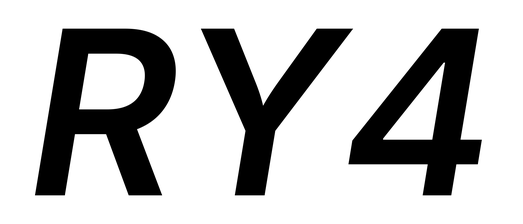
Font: Inter-Italic_SemiBold_Italic